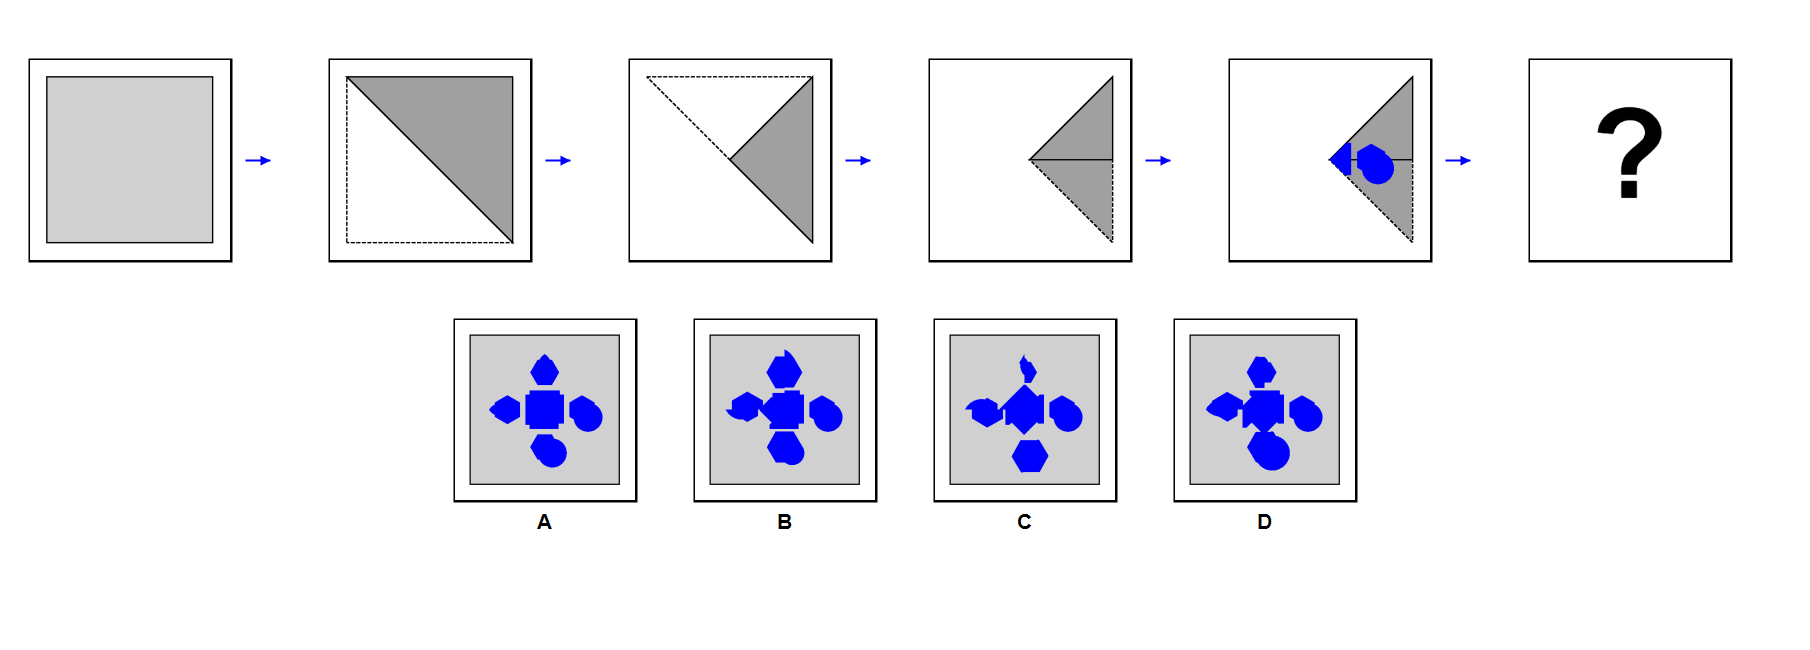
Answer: A